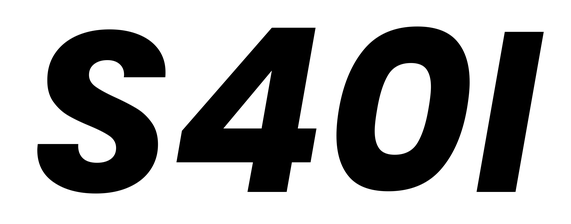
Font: Poppins-BoldItalic